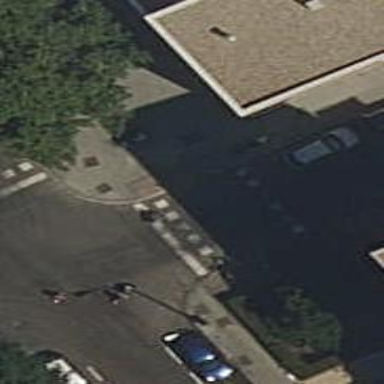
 there are traffic signals and zebra crossing."